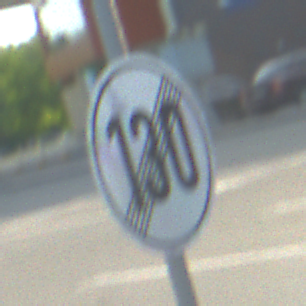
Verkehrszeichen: EndeGeschwindigkeit130
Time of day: MorningAfternoon
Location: Outdoor (Suburban)
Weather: PartlyCloudy
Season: NotSpecified
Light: Natural